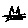
Label: cat